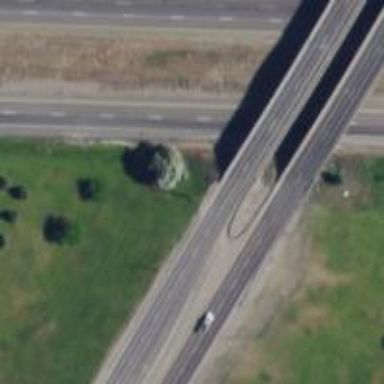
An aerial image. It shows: Viaduct bridge over primary highway.